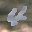
Label: 4